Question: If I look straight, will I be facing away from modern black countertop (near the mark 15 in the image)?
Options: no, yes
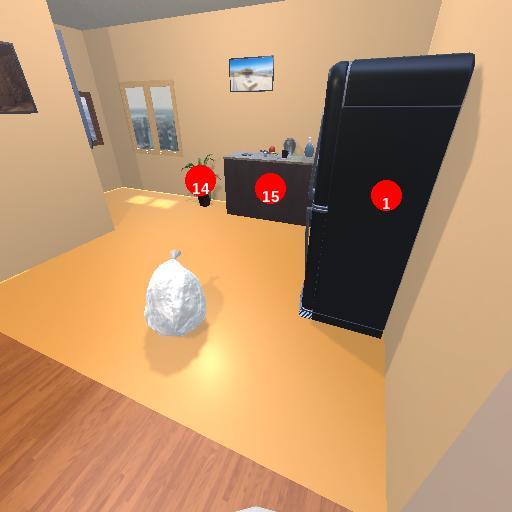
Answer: no